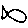
Label: fish